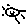
Label: sun